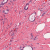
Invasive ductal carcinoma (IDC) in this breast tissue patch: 1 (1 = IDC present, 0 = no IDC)